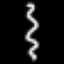
Label: squiggle